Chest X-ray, PA view. Patient: 28 years old, sex M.
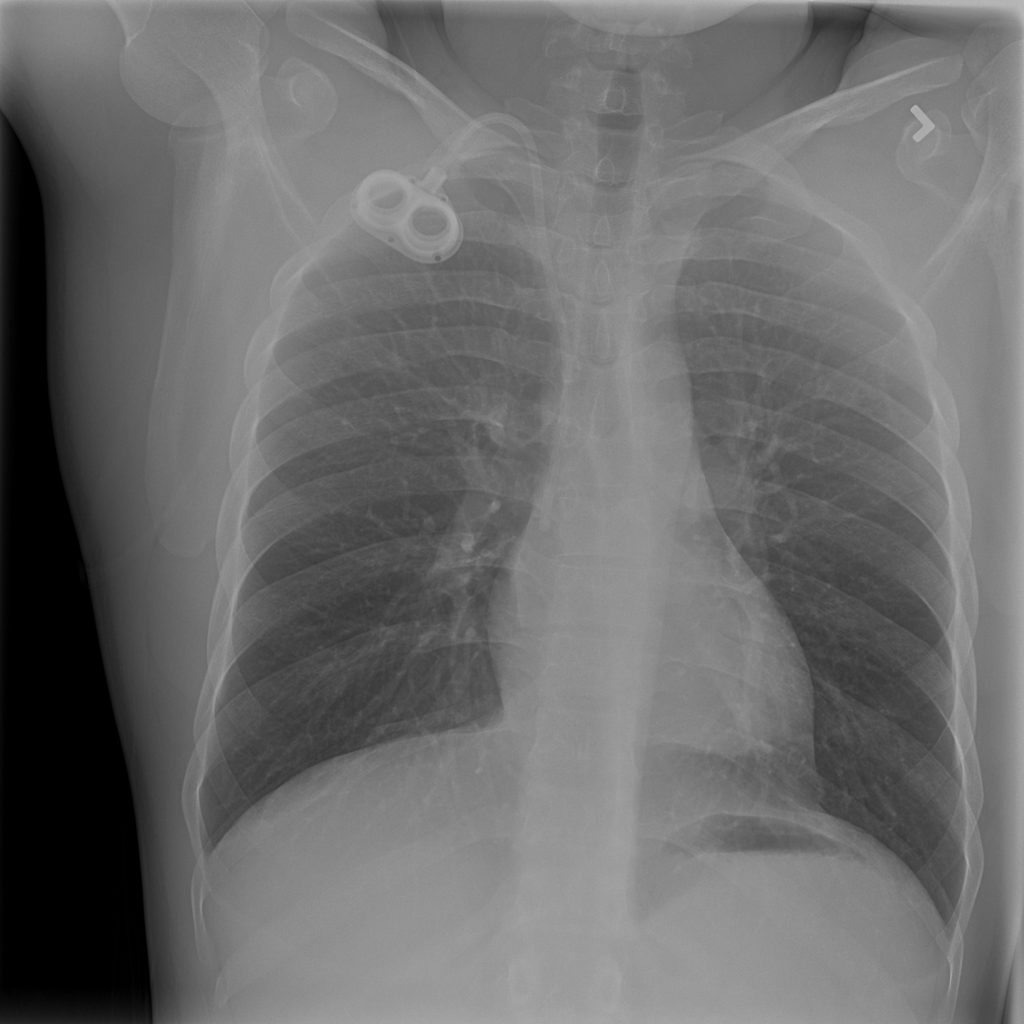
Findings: No Finding